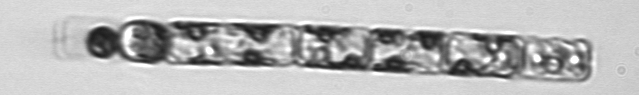
Label: Guinardia_delicatula_TAG_internal_parasite